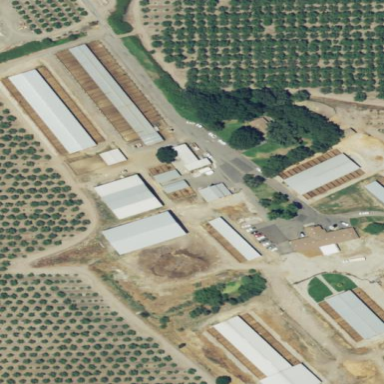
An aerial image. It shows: Farmyard area.